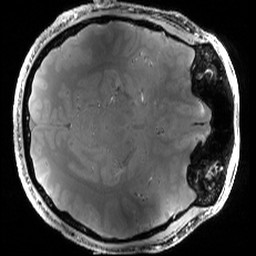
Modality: PDw
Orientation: axial
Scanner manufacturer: siemens
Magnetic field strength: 6.98 T
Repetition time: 1.63 s
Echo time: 0.00287 s